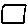
Label: square